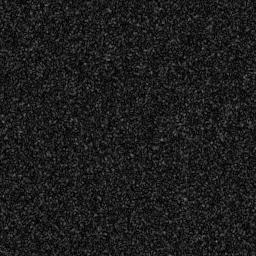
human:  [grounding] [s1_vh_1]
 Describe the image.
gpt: In the satellite image, there is  <ref>1 small ship </ref> <box>[[89, 49, 99, 55, 0]]</box> located at right.